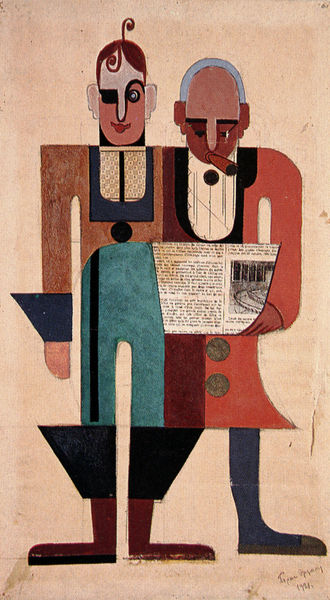
Titel: Kostümentwurf zu "Die Sparbüchse" von Eugène Labiche
Künstler: Boris Erdman
Standort: Moskau
Institution: Staatliches Bachruschin-Museum
Schlagwörter: blau, mann, ocker, braun, frau, mund, männer, schwarz, stirn, türkis, weiss, rot, flächig, hemd, hose, arme, inkarnat, kragen, auge, mantel, paar, lippen, ohren, schultern, beine, papier, zwei, schuhe, hosen, flächen, grafik, graphik, figuren, zigarre, aufrecht, lesen, knöpfe, collage, zeitung, manschette, stiefel, halbglatze, prospekt, stumpen, aneinander, zeitunsausschnitt